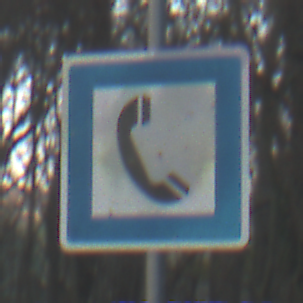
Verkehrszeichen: Fernsprecher
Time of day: SunriseSunset
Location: Outdoor (Nature)
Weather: Clear
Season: Winter
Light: Natural